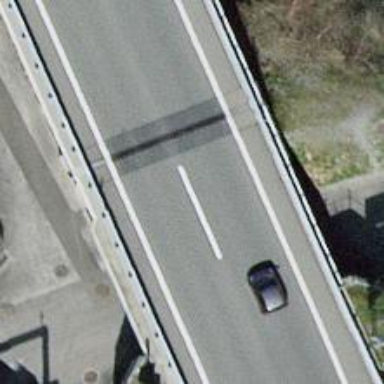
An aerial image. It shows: Motorway bridge.